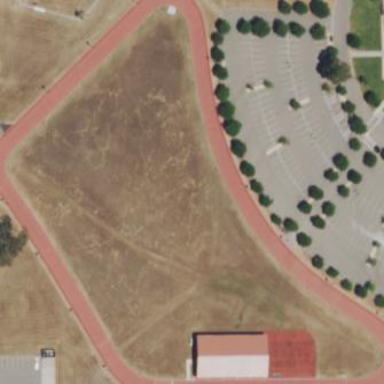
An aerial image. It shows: Track in leisure land.